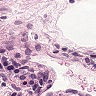
Metastatic tissue present: no